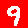
Digit: 9